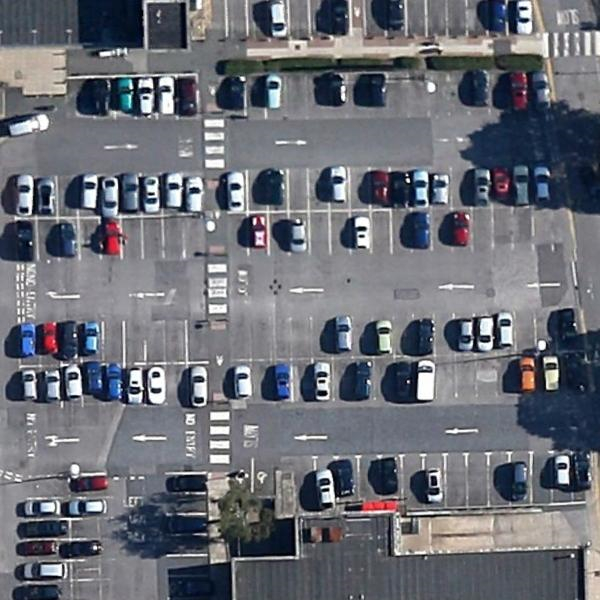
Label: Parking